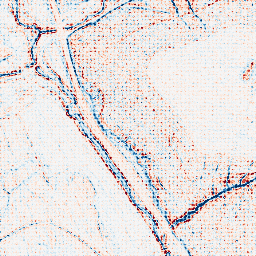
Category: edge_preserving
Decomposition family: bilateral
Decomposition parameters: d: 5
sigma_color: 75
sigma_space: 50
Upsampling method: sinc_blackman
Upsampling parameters: scale: 8
kernel_size: 8
Upsampling scale: 8